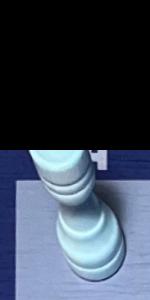
Label: Rook_White